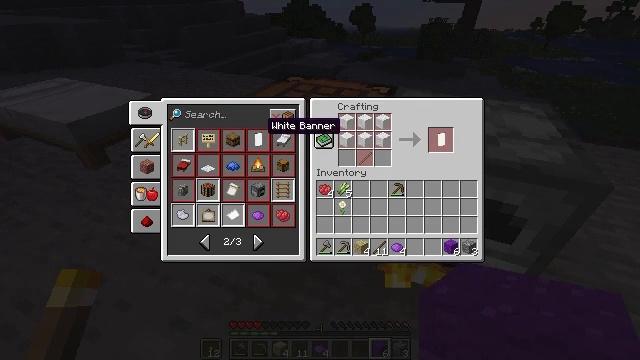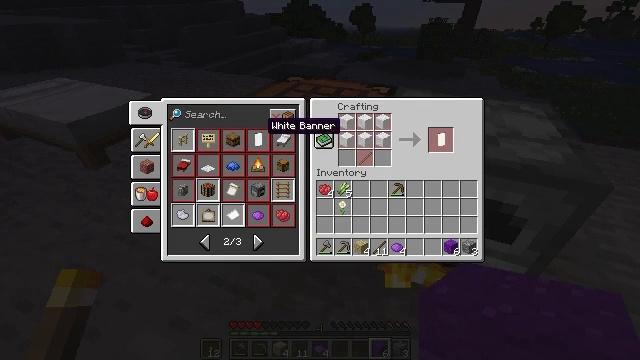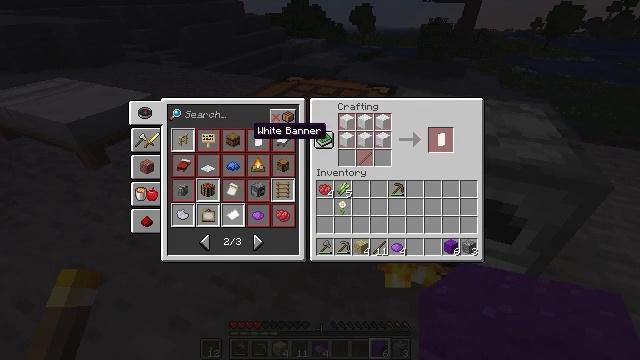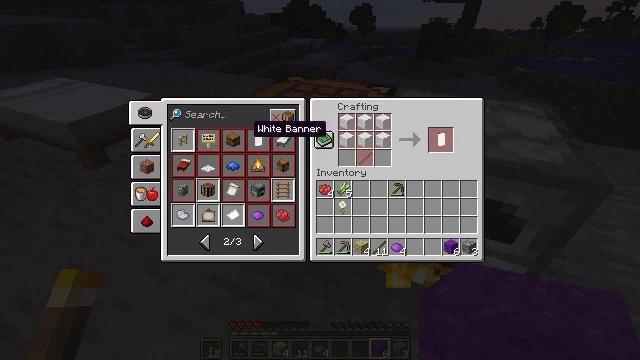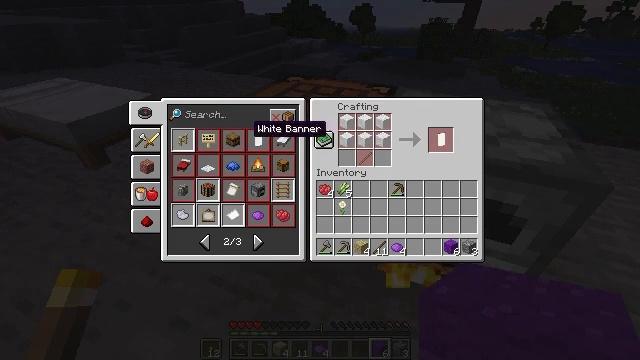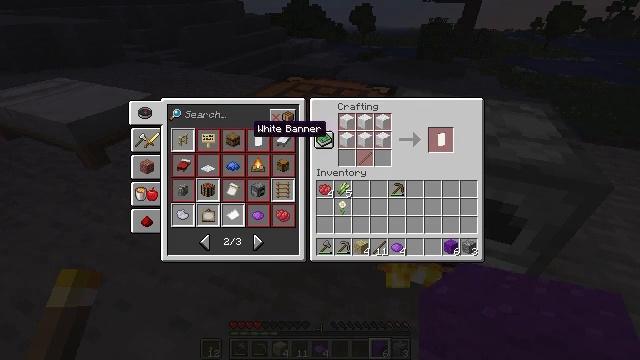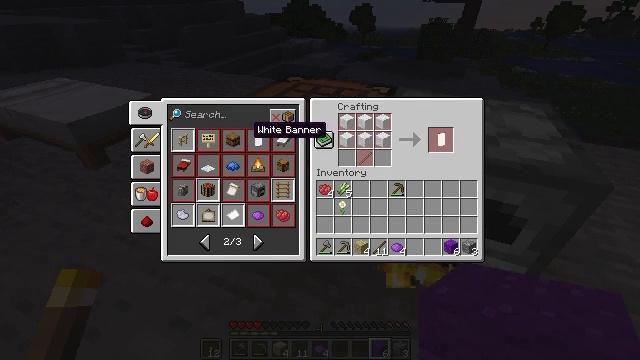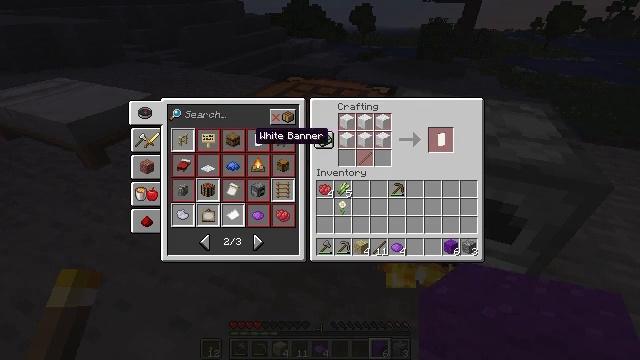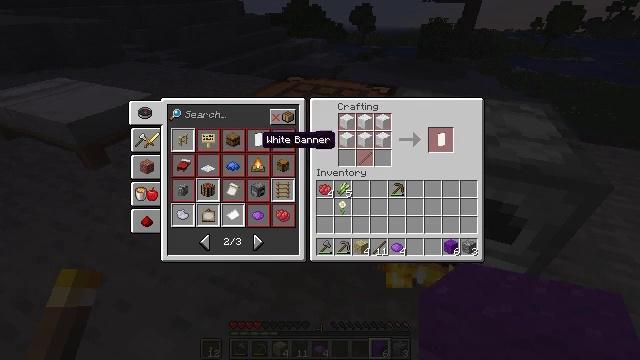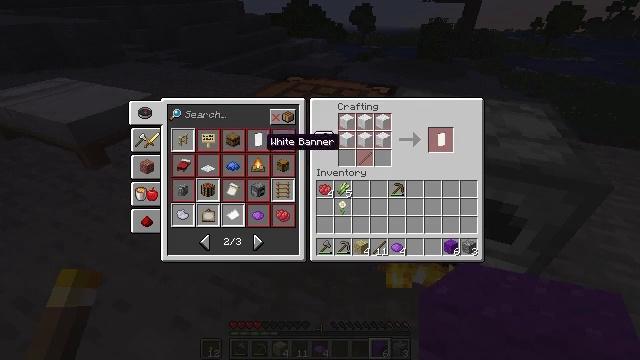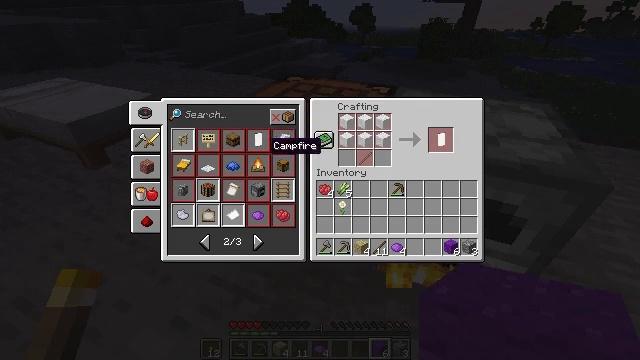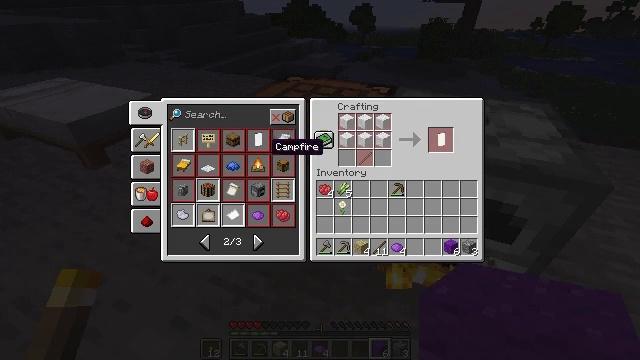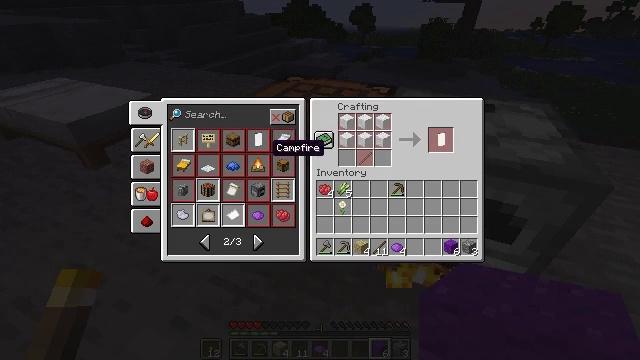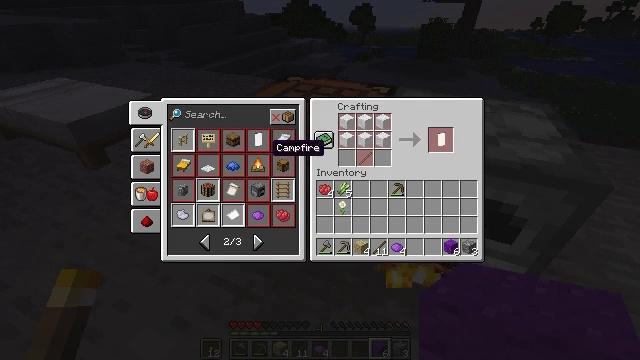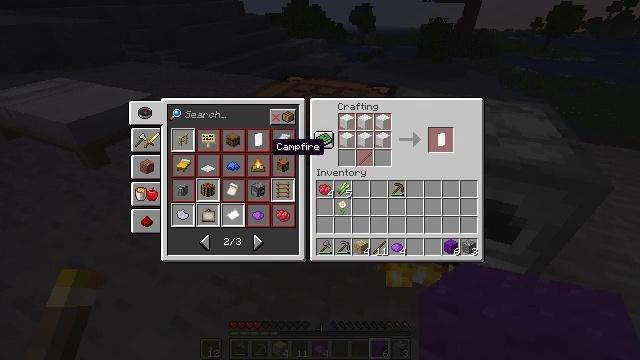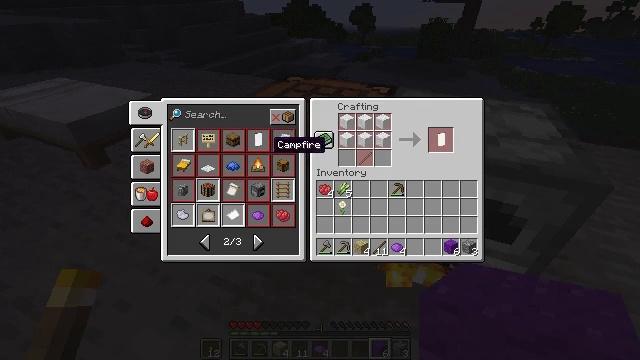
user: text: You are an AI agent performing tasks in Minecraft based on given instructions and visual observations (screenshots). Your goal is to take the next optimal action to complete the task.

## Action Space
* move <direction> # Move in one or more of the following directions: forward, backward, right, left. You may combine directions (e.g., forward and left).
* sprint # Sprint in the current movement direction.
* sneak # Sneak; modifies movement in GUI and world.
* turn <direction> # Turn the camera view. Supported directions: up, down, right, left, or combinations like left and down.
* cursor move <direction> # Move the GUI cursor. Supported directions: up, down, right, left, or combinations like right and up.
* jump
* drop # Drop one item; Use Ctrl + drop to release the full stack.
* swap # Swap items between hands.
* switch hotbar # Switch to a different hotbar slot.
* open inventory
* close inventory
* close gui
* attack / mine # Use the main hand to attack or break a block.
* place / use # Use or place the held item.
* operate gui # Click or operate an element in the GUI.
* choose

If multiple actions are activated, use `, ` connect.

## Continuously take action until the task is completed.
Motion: motion action
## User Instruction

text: Open the crafting table to make a purple banner.
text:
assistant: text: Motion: no_op
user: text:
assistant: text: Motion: cursor move left
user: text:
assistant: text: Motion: no_op
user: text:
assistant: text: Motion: no_op
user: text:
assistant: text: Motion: no_op
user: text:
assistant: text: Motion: no_op
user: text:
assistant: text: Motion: no_op
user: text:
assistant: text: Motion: no_op
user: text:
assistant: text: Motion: no_op
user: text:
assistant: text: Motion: no_op
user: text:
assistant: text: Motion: no_op
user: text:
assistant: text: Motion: no_op
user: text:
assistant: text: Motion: no_op
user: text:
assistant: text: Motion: no_op
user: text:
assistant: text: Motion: no_op
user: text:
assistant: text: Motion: no_op
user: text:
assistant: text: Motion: no_op
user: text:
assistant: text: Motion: no_op
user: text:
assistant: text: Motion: no_op
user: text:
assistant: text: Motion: no_op
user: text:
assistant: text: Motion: no_op
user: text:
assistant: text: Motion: no_op
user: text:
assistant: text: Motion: no_op
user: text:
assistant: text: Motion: no_op
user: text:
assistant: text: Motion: no_op
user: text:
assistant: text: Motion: no_op
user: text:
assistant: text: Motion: no_op
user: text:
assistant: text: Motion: no_op
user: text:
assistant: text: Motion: cursor move right
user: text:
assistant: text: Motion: cursor move right and down